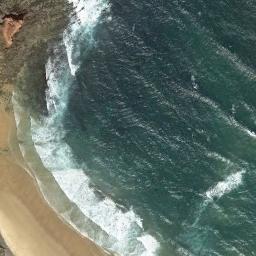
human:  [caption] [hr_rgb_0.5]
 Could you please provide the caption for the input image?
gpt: The beach with khaki sand and the color of the seawater is green .

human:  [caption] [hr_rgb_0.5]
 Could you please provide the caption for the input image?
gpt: The sapphire sea and the curved coast by the beach .

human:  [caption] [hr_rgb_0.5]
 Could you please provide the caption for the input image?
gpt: The beach is made up of deep green seawater, Yellow coast and sparse green plants .

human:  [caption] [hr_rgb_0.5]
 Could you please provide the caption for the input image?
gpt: The waves were blowing by the beach .

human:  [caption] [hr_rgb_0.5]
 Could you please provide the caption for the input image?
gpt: The waves are heavy around the beach .